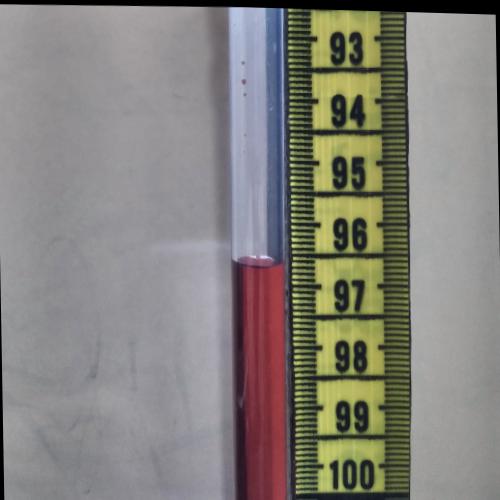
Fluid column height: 96.7 cm